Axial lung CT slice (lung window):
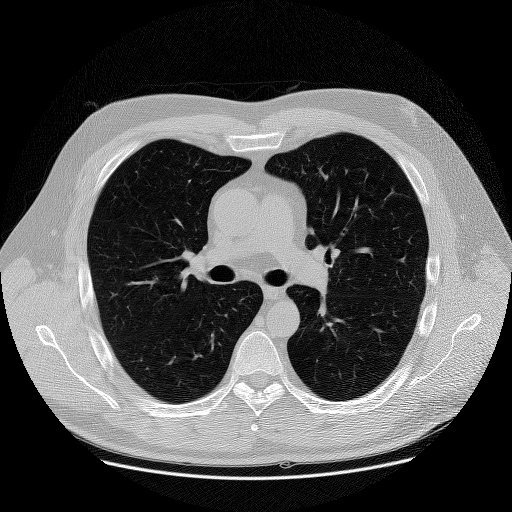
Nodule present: no